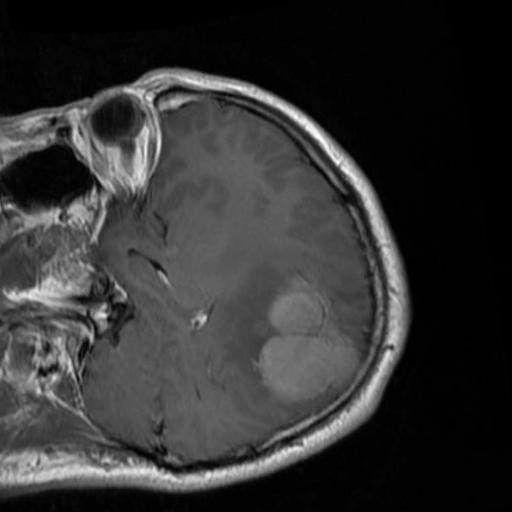
Label: brain_menin